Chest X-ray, PA view. Patient: 24 years old, sex M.
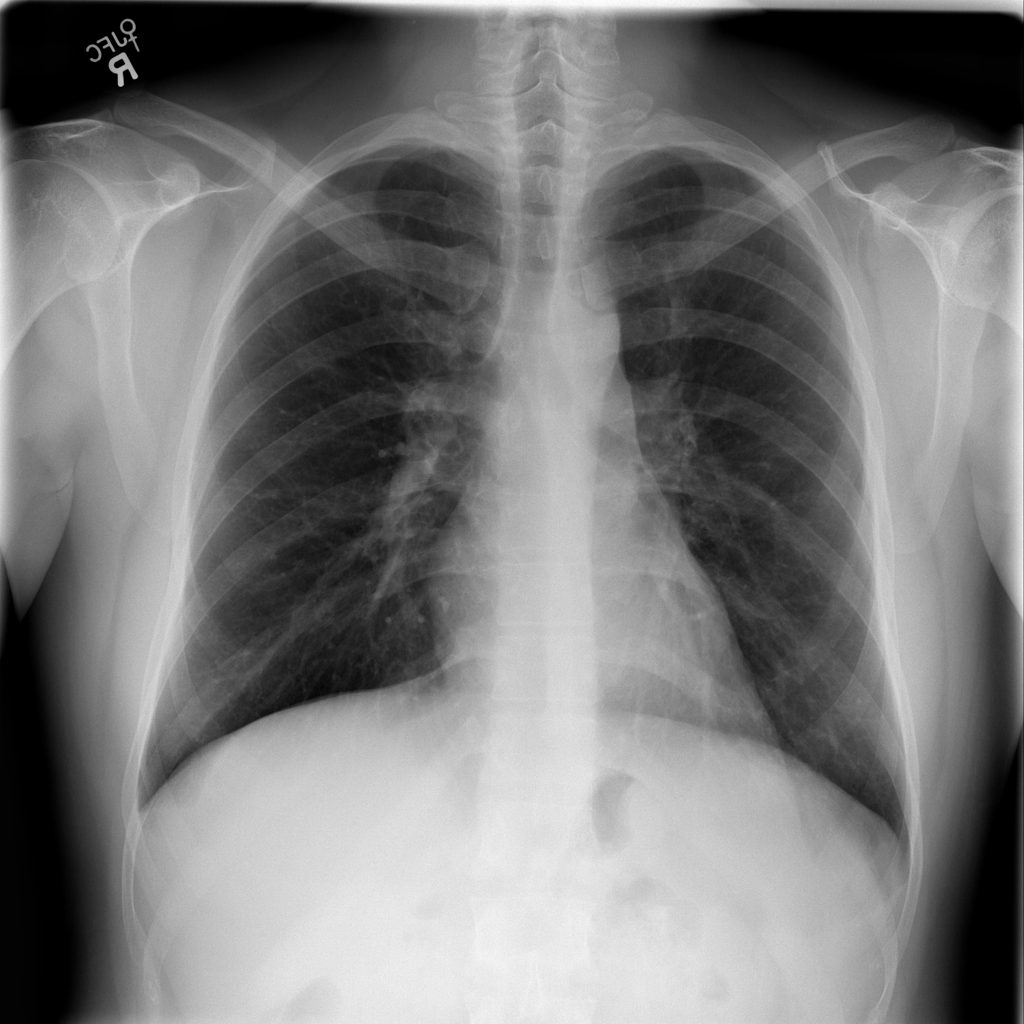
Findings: No Finding